Question: I want to add pasted text (that text goes down when user goes down of the page, etc.) at the top of my page, when somebody haven't got enabled JavaScript, something like that :

How to do this ? Is there any way to that using JavaScript or HTML ? I want not to use jQuery, because I don't know that language so good.
@EDIT : Sorry, that was my error - that cannot use JavaScript if user doesn't have JS enabled :)
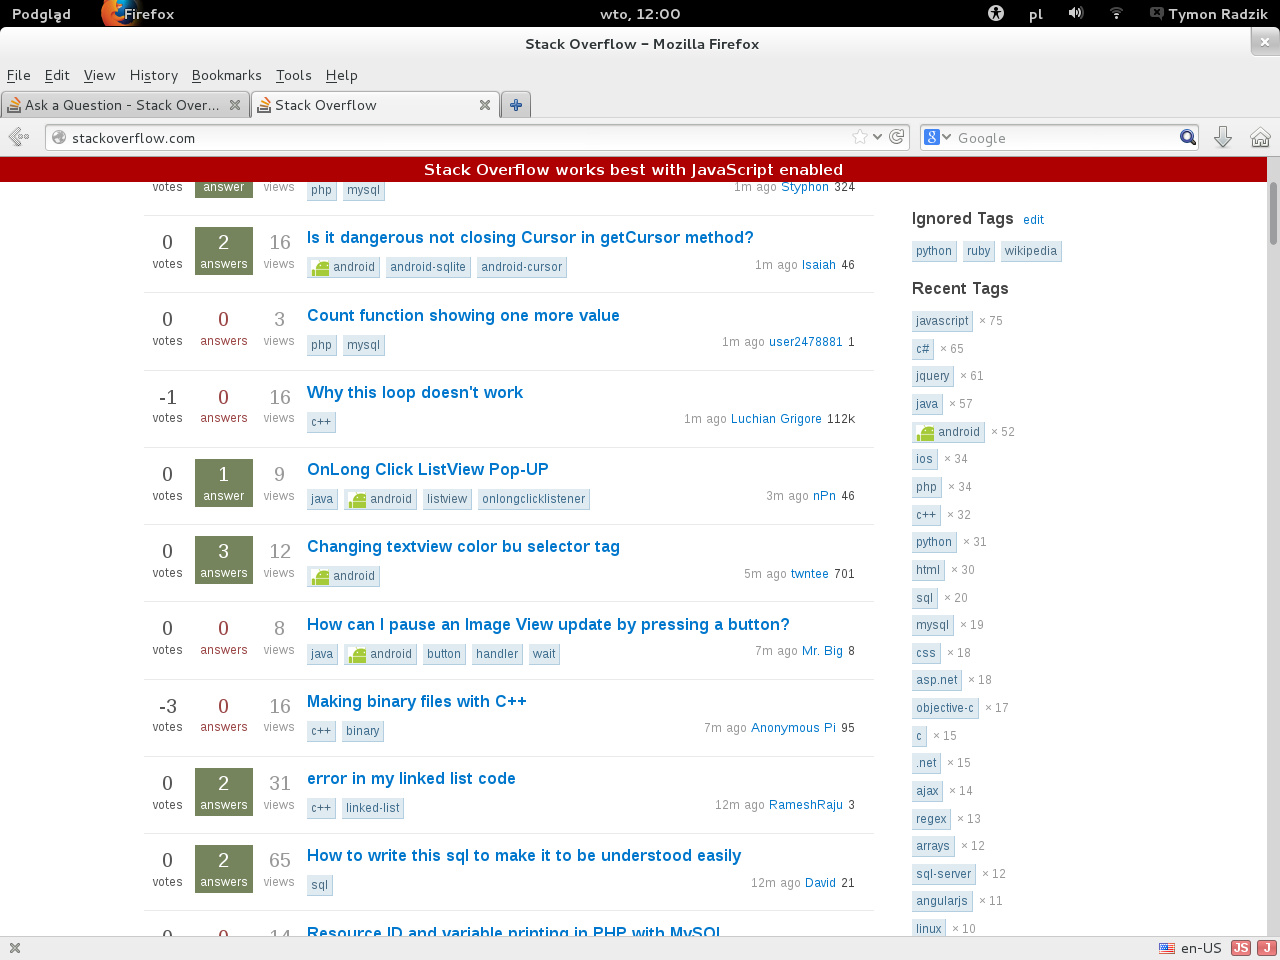
Answer: This is a sample how you can make a info bar like SO:
HTML:
'''
<noscript><div id="noscript"><p>NO JAVASCRIPT</p></div></noscript>
'''
CSS:
'''
div#noscript {
margin: 0 auto;
width: 100%;
padding: 10px 0;
position: fixed;
top: 0;
background: red;
z-index: 99999;
}
div#noscript p {
text-align: center;
color: white;
}
'''
Here the <URL>